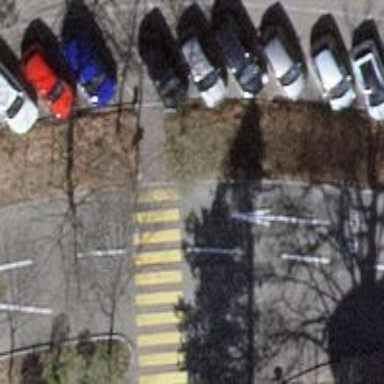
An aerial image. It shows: Uncontrolled zebra crossing on the road.